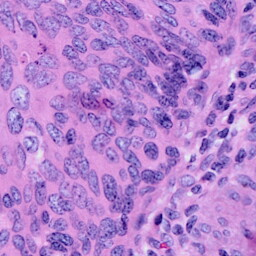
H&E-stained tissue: Cervix